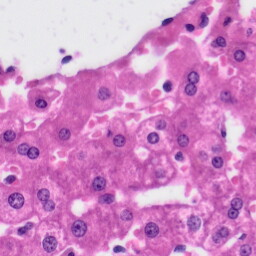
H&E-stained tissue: Liver